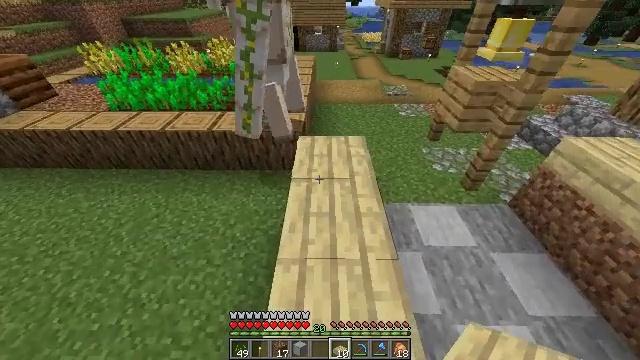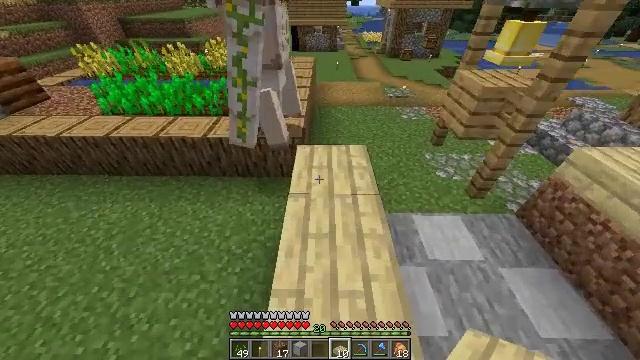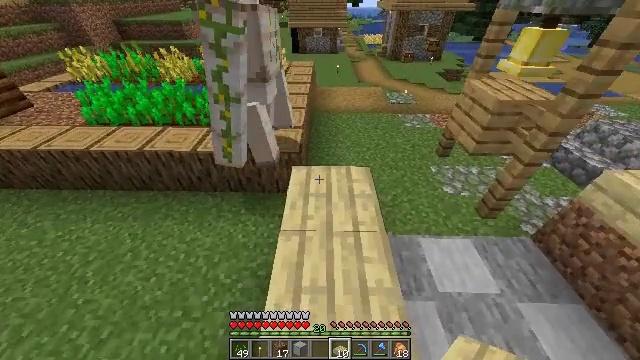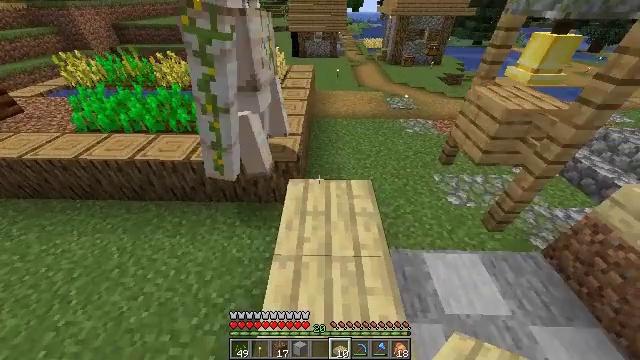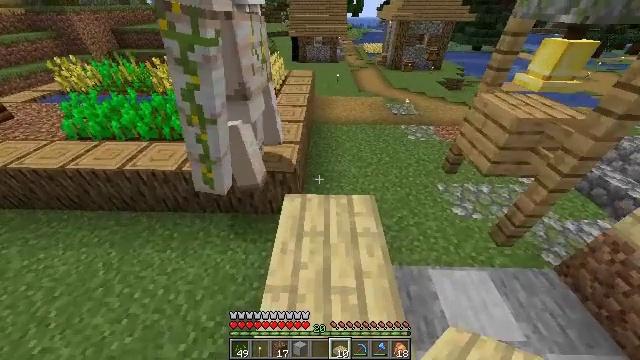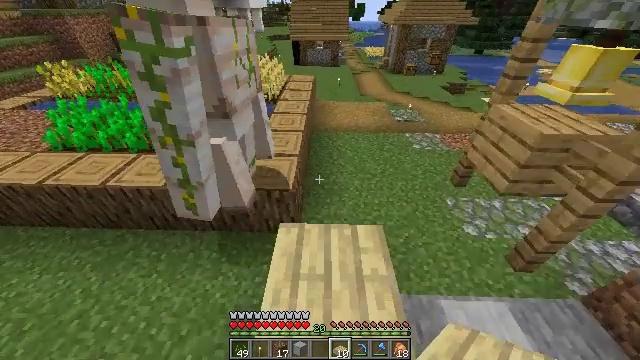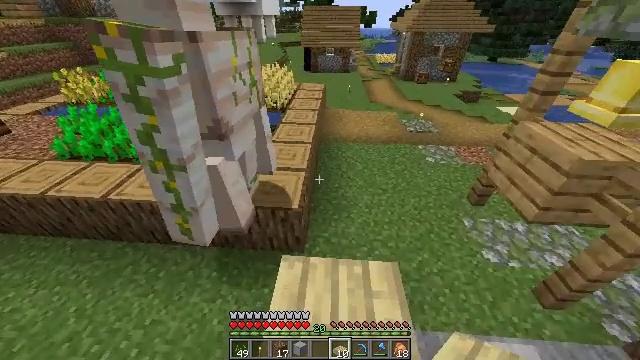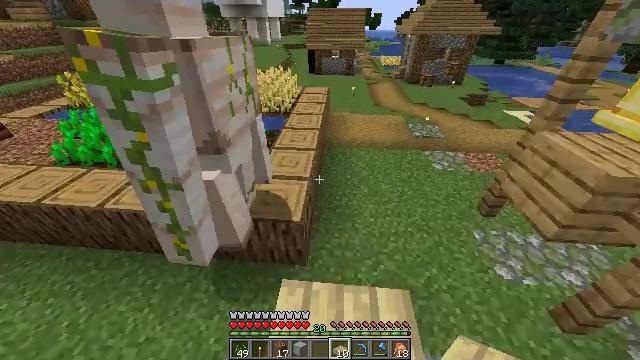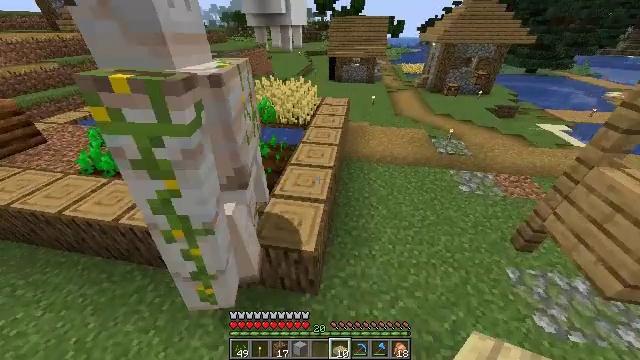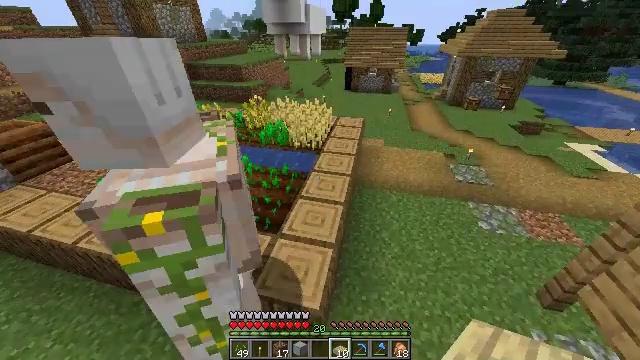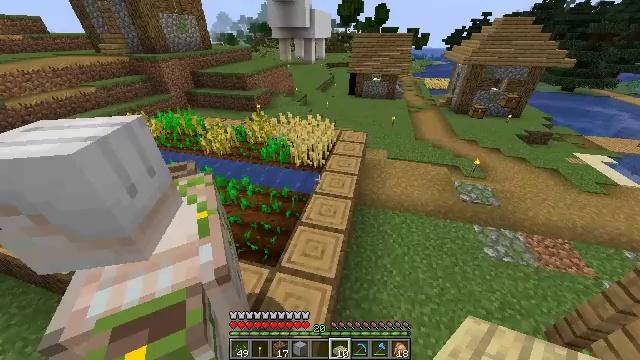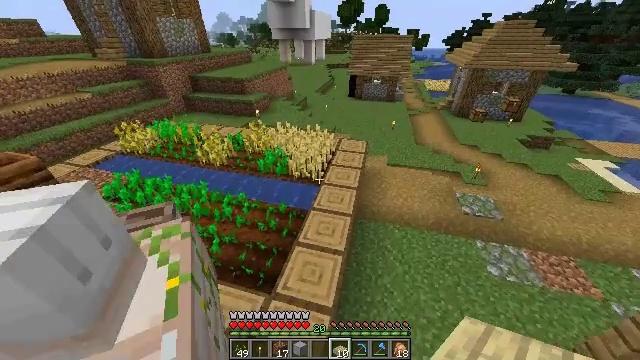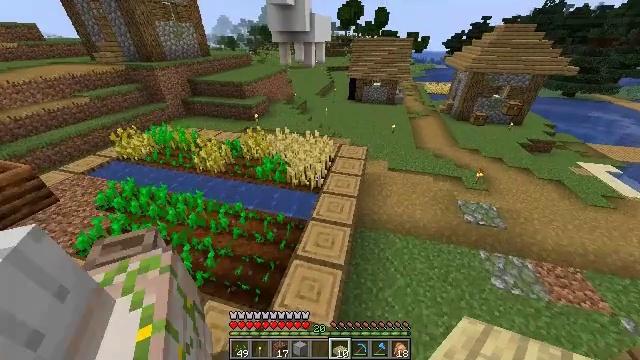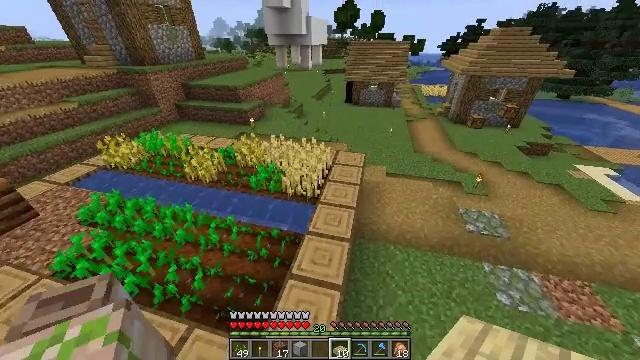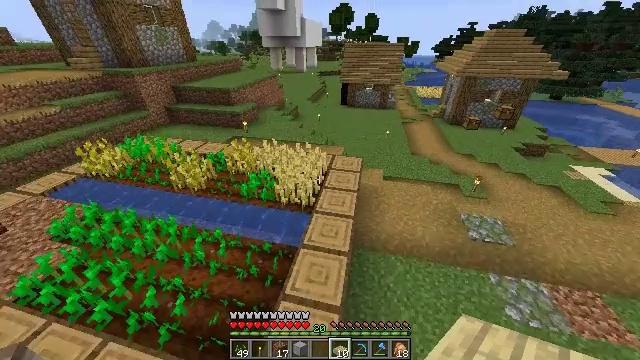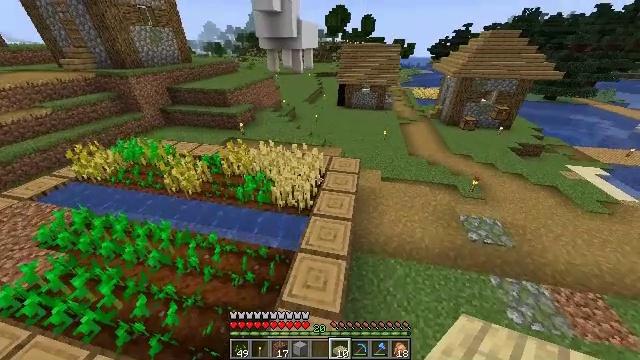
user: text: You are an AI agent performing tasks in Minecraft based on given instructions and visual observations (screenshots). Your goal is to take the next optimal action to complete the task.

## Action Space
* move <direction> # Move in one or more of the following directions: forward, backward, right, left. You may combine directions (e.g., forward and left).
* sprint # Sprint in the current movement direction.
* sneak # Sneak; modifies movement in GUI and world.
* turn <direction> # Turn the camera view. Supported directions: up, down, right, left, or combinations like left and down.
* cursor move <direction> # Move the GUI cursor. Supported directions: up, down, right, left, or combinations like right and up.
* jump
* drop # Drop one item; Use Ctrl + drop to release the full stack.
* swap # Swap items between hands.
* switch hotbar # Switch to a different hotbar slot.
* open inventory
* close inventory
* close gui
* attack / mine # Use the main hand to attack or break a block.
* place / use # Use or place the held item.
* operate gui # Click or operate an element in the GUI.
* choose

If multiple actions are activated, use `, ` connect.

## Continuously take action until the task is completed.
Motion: motion action
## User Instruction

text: craft item air
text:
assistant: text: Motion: move forward
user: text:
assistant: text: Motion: move forward
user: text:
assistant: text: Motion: move forward, sprint
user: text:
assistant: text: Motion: move forward, sprint
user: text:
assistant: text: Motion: move forward
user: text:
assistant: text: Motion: move forward, turn left and up
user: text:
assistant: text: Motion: move forward, turn left
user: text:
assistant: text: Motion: move forward, turn left and up, jump
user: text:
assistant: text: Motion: move forward, turn left, jump
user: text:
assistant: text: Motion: move forward, turn left, jump
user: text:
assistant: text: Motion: move forward, jump
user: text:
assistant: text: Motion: move forward, jump
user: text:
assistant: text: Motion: move forward, jump
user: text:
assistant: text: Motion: move forward, turn right, jump
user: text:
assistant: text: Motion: move forward
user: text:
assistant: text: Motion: move forward, turn right
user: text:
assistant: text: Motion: move forward, turn right
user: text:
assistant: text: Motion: move forward, sprint, turn right
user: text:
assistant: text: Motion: move forward, sprint, turn right and up
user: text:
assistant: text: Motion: move forward, sprint, turn right and up
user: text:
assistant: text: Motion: move forward, sprint, turn right
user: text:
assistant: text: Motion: move forward, sprint, turn right
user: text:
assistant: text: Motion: move forward
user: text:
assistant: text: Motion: move forward
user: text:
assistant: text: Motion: move forward
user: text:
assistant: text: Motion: move forward
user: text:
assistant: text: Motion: move forward
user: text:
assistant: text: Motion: move forward, sprint
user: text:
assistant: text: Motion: move forward, sprint
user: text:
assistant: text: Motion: move forward, sprint